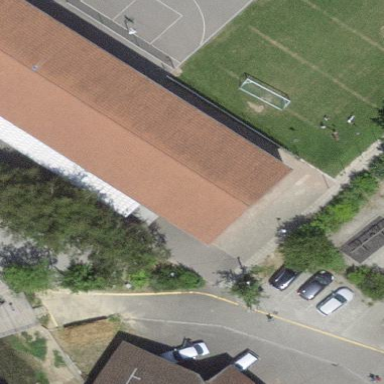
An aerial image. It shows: School building.